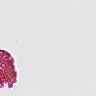
Metastatic tissue present: no